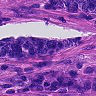
Metastatic tissue present: yes